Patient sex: M
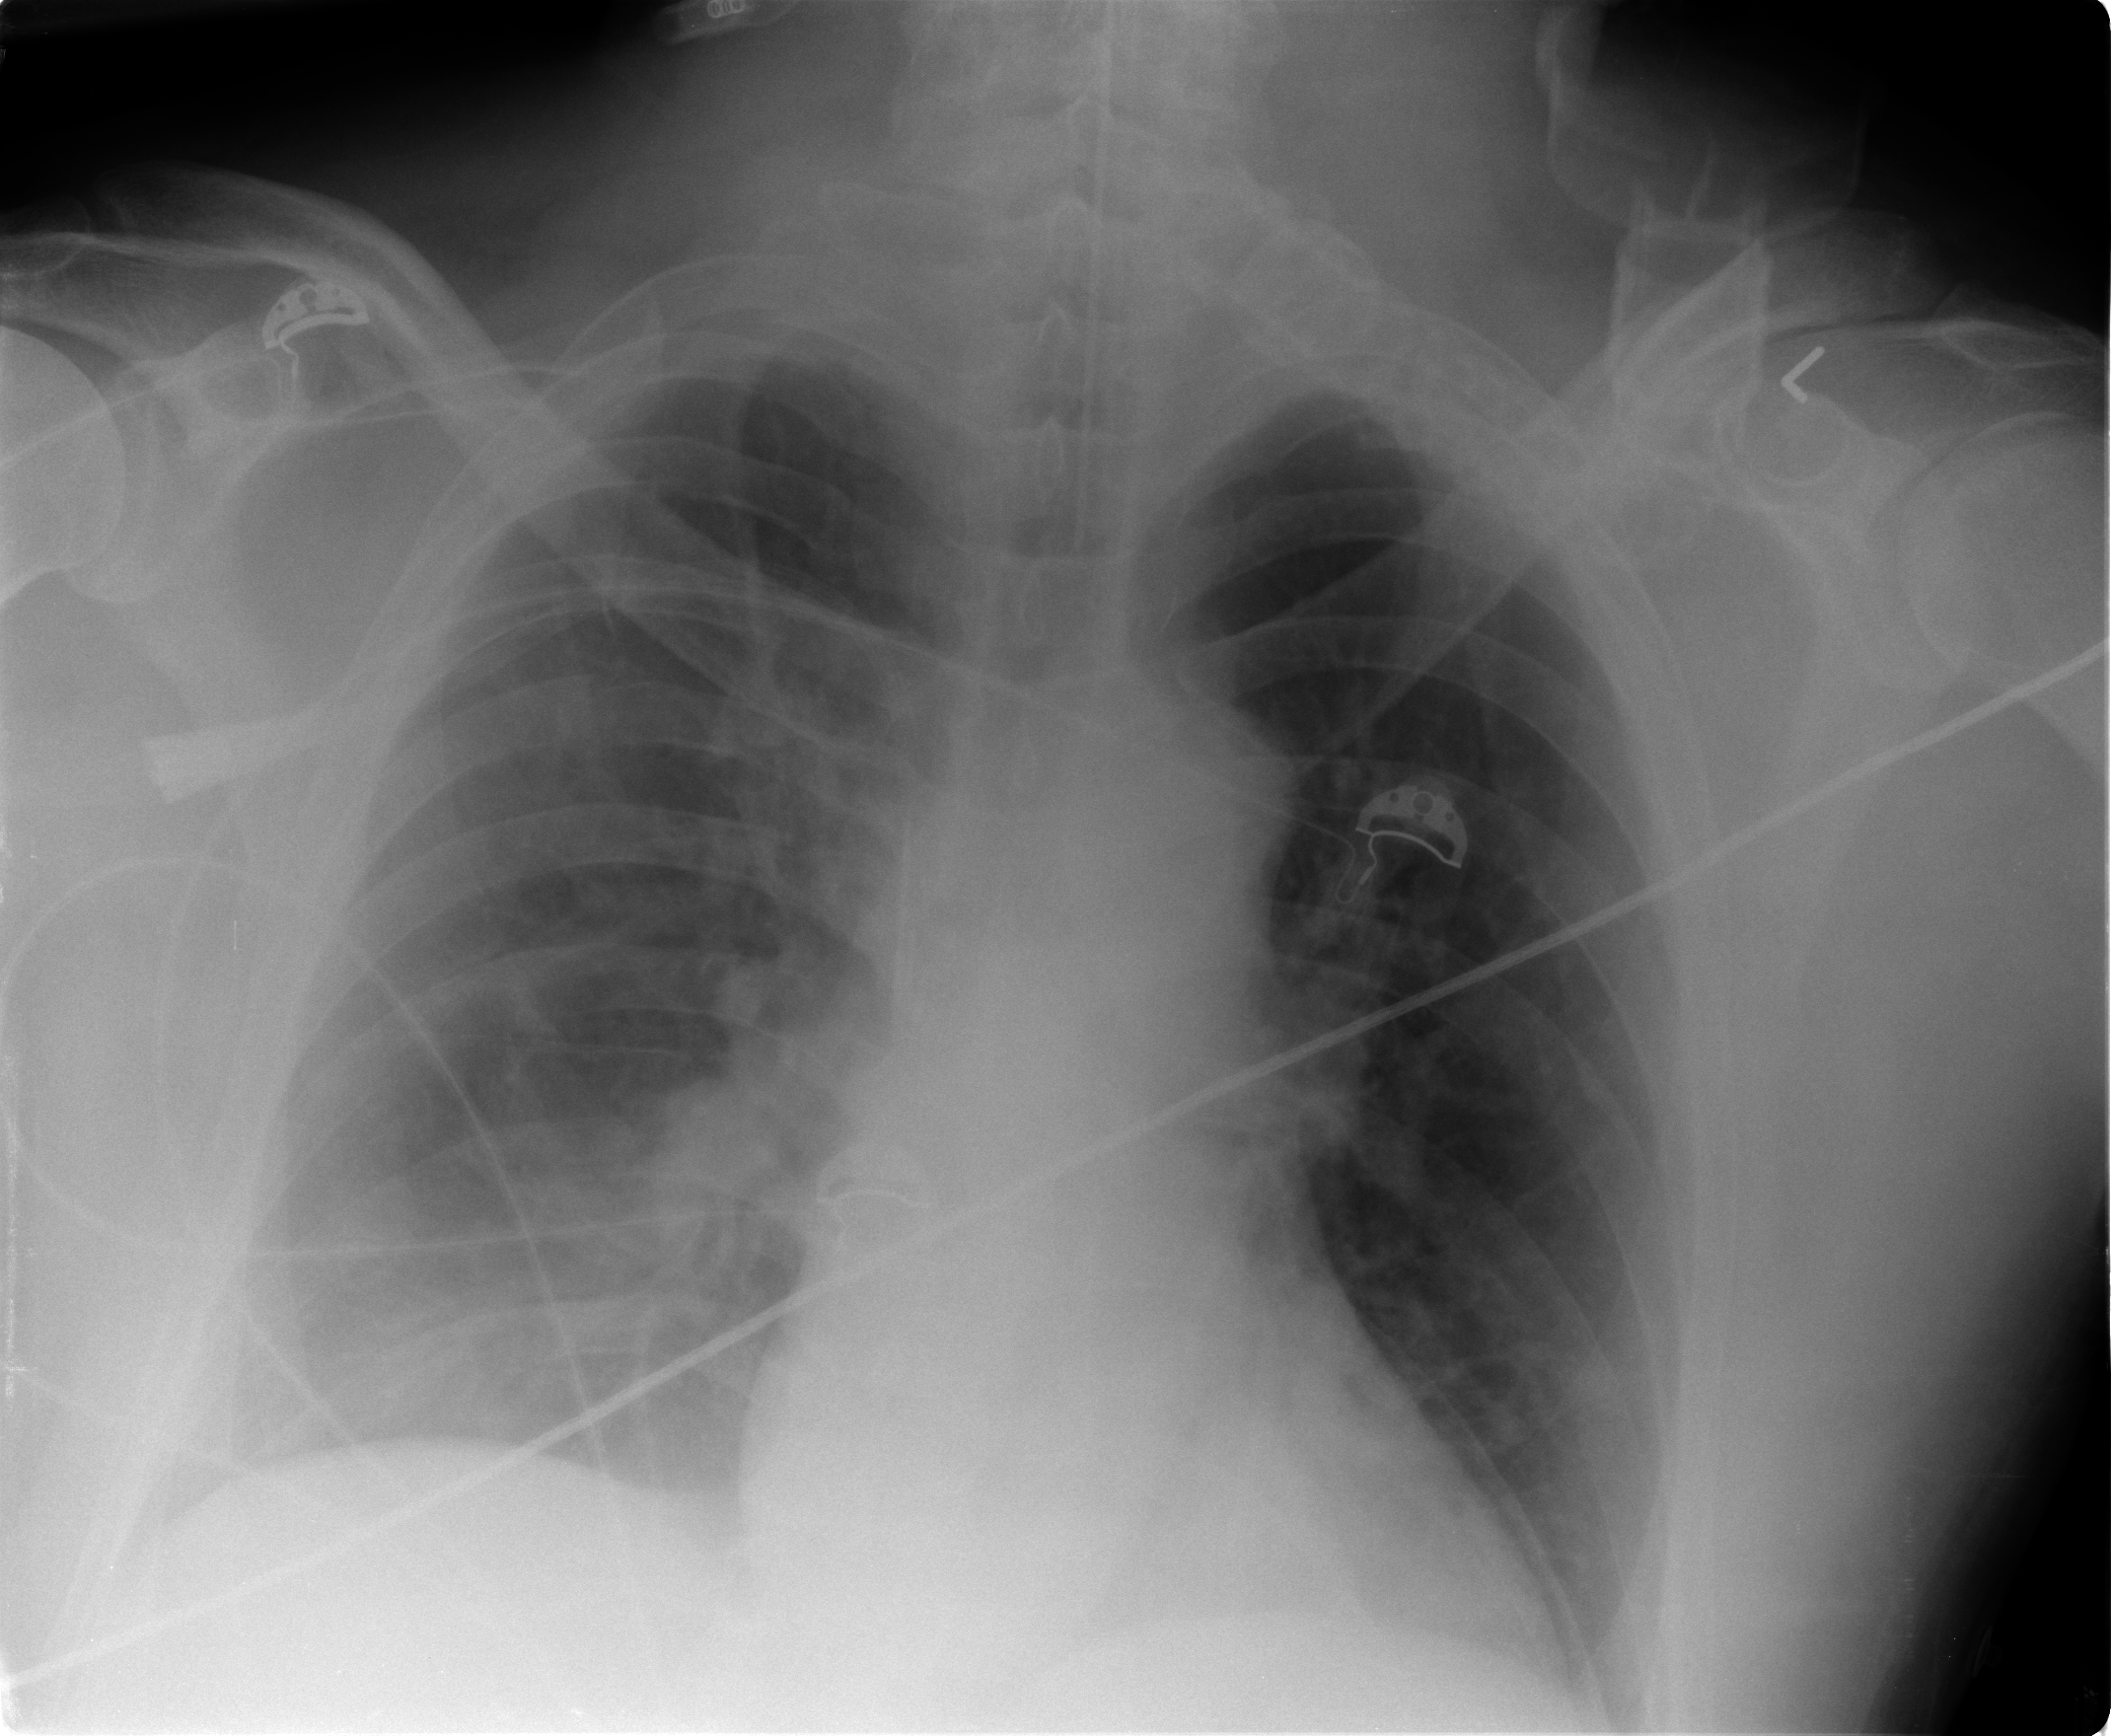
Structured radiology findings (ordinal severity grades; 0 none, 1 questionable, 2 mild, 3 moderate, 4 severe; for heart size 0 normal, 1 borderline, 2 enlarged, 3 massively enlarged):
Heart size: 0
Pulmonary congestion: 1
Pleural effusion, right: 1
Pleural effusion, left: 0
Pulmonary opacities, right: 1
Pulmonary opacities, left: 0
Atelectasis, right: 2
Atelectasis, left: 2